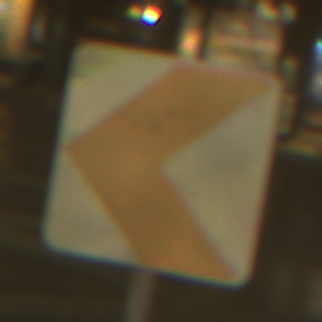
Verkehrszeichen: RichtungstafelnInKurvenKleinRechts
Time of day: Night
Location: Outdoor (Urban)
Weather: Overcast
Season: NotSpecified
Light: Artificial